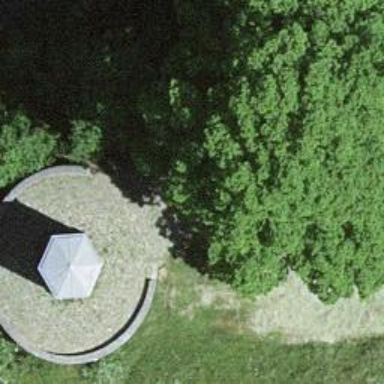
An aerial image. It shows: Bench.